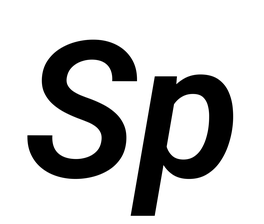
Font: Roboto-Italic_SemiBold_Italic